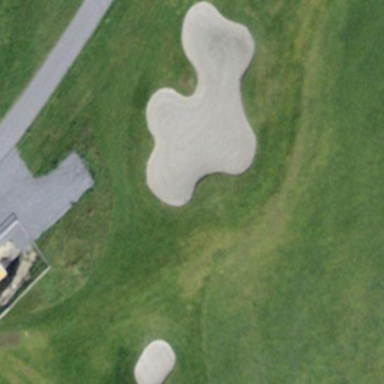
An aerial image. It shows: Sandy area is golf bunker.